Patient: sex M, age 51
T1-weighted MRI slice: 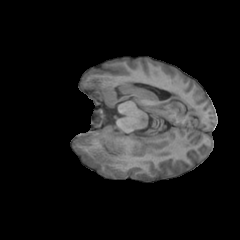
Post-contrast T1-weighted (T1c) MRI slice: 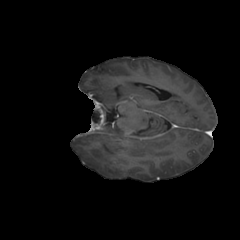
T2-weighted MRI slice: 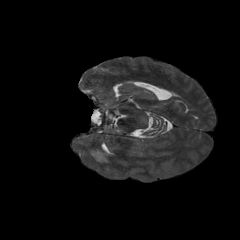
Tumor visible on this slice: yes
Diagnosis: Glioblastoma, IDH-wildtype
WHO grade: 4